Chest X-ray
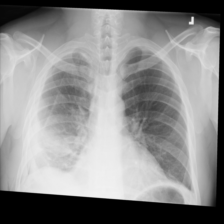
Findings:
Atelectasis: positive
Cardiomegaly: negative
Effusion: positive
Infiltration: positive
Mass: negative
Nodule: negative
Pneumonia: negative
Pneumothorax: positive
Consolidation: negative
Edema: negative
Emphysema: negative
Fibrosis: negative
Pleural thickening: positive
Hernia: negative